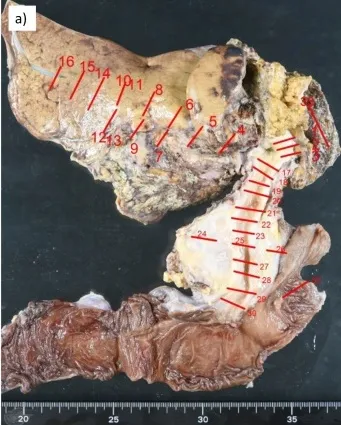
Macroscopic findings by HPD showed no remnant cholangiocarcinoma at the transected bile duct and dissected surface. Papillary adenocarcinoma.
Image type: radiology (ct)